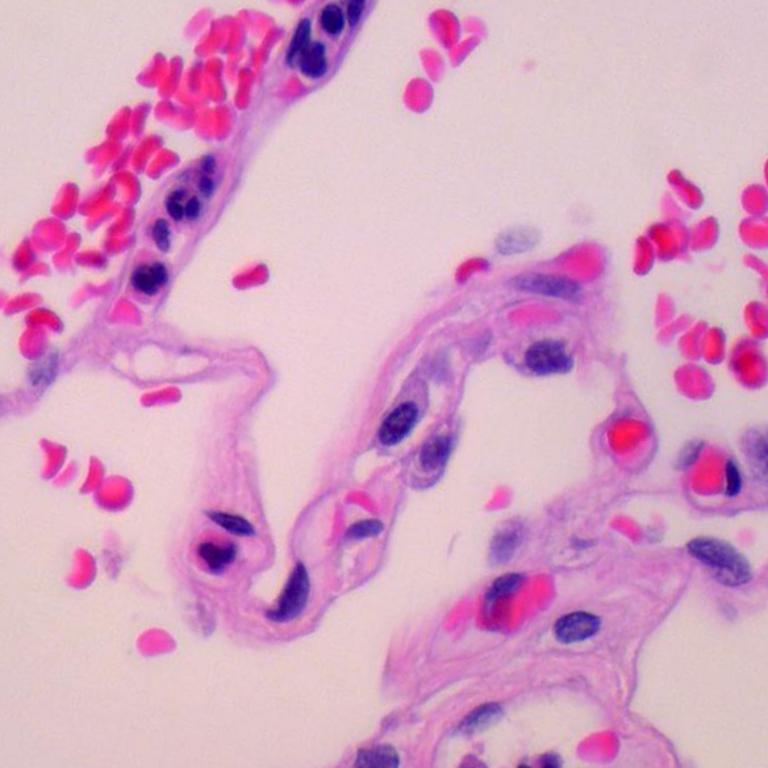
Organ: lung
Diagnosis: benign